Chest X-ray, PA view. Patient: 68 years old, sex F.
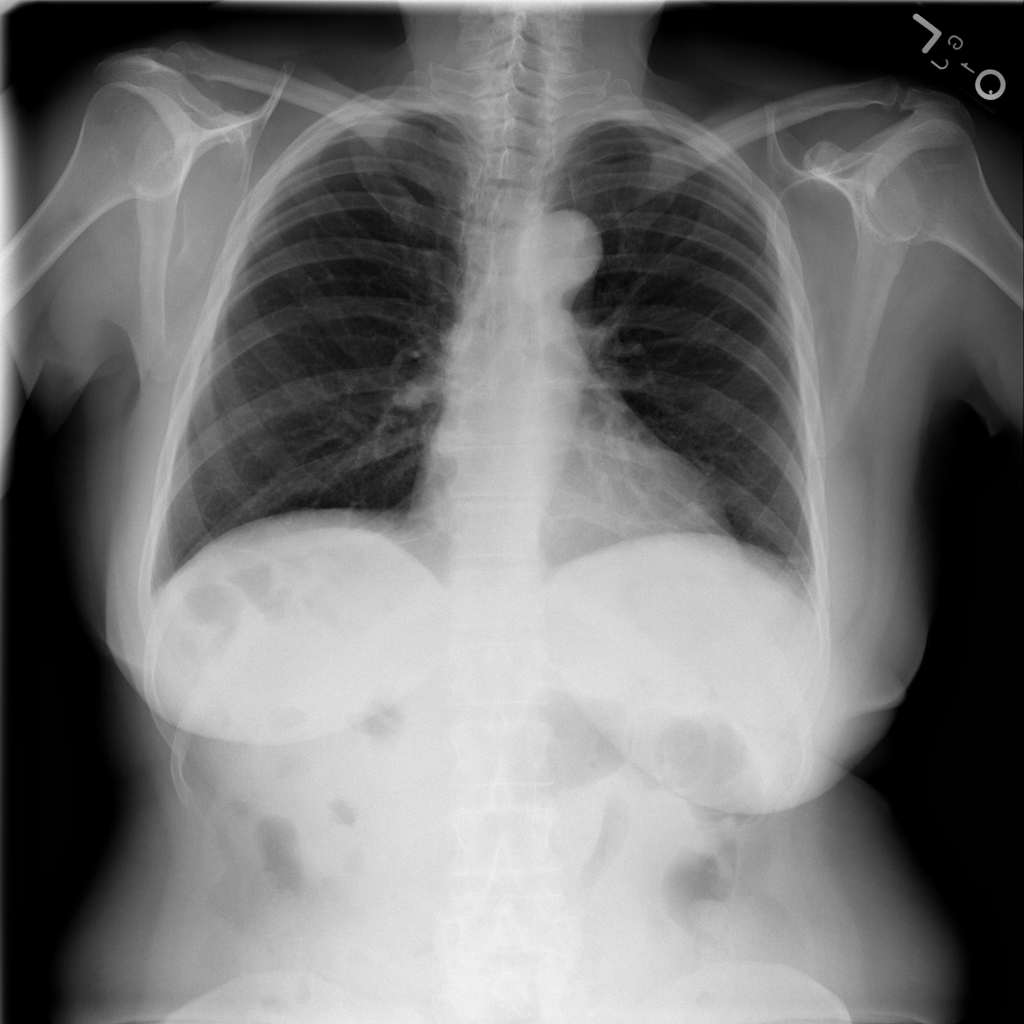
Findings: No Finding